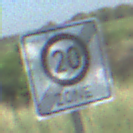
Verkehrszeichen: EndeZone20
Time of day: MorningAfternoon
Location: Outdoor (Special)
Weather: Clear
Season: NotSpecified
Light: Natural